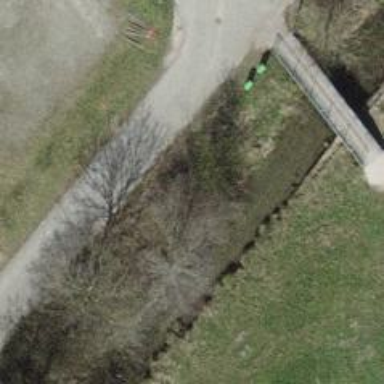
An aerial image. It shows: Bench for seating.